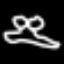
Label: frog